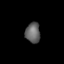
Tissue: lung
Cell type: Epithelial cells
Senescence score: 0.1766
Nuclear area (px): 293
Mean DAPI intensity: 99.188